Question: I have a list of data with the company name and address. However in the address column, the company name is joined with the address. I want to know if it is possible to compare these 2 columns and remove the company name from the address.
See attached pic

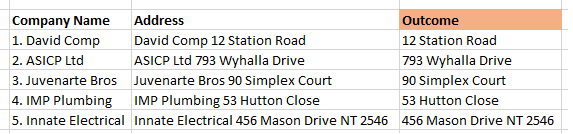
Answer: paste this into cell c2
'''
IF(ISERROR(SEARCH(A2,B2,1)),B2,RIGHT(B2,LEN(B2)-LEN(A2)))
'''